Question: Count the number of objects in the diagram.
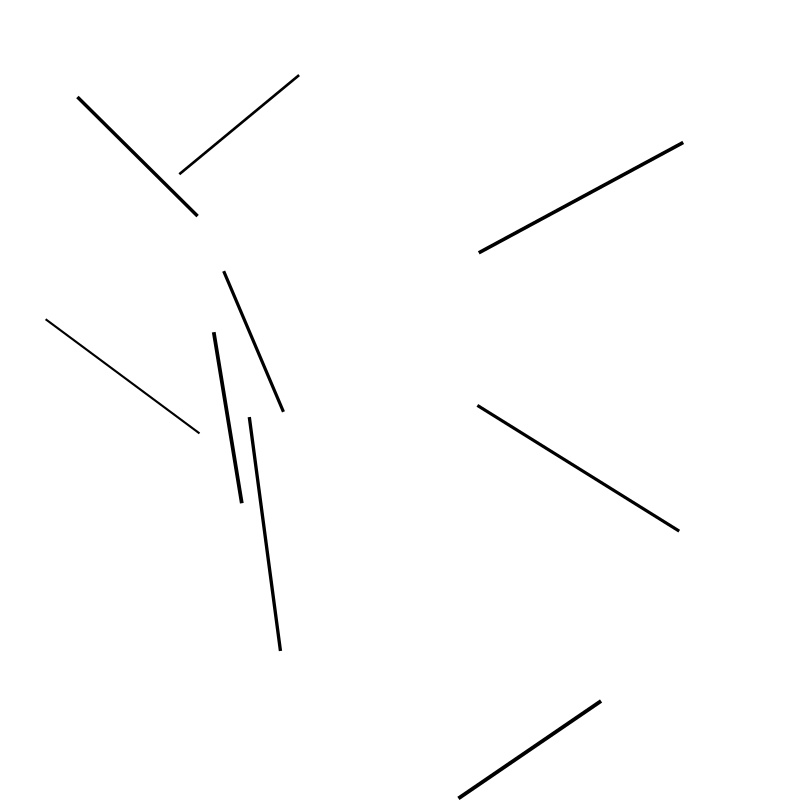
Answer: 9